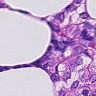
Metastatic tissue present: yes